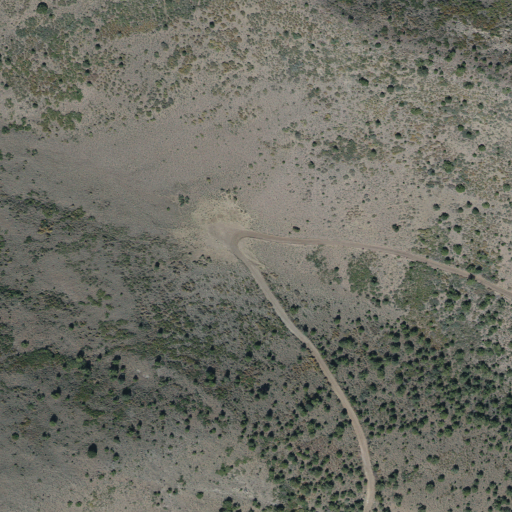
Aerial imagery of gap in Utah named Cougar Pass containing evergreen forest, shrub, and deciduous forest